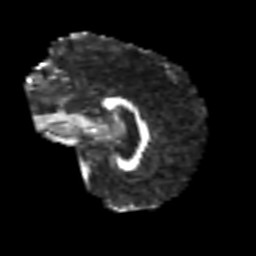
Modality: FA
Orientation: sagittal
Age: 69
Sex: female
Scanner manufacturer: siemens
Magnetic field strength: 3 T
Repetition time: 5.6 s
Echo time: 0.082 s